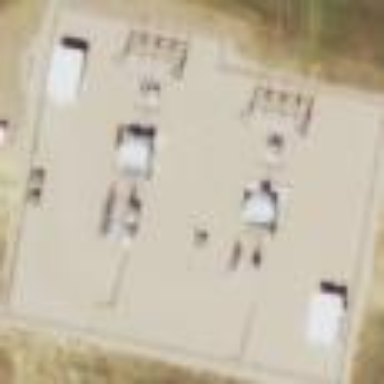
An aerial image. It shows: Outdoor power substation enclosed by fence.